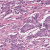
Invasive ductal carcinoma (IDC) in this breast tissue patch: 1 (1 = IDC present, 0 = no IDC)